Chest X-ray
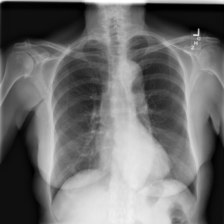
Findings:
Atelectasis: negative
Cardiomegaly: negative
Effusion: negative
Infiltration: negative
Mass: negative
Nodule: negative
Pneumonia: negative
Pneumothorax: negative
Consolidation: negative
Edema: negative
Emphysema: positive
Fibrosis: negative
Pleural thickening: negative
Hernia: negative